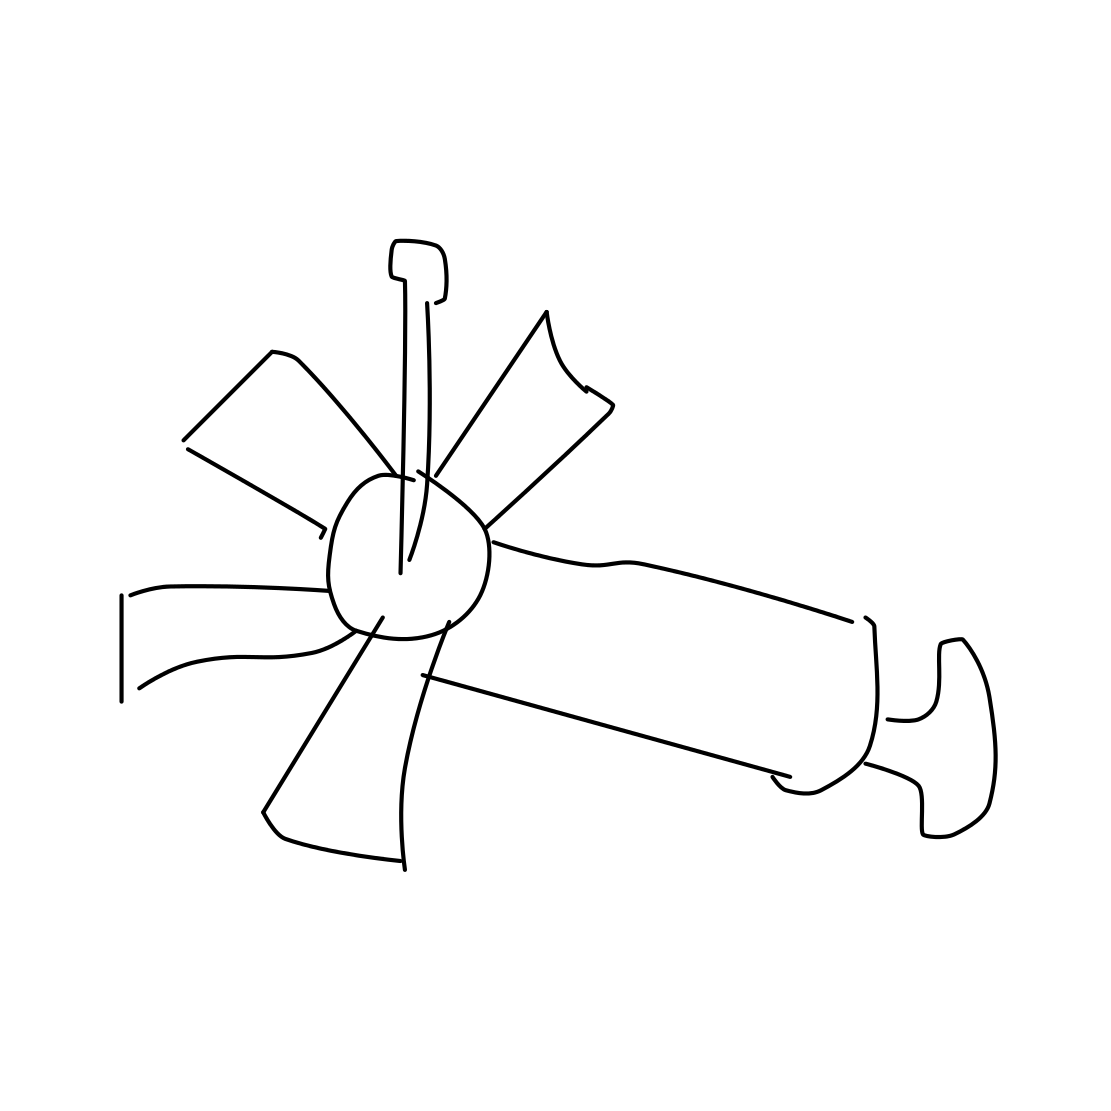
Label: satellite